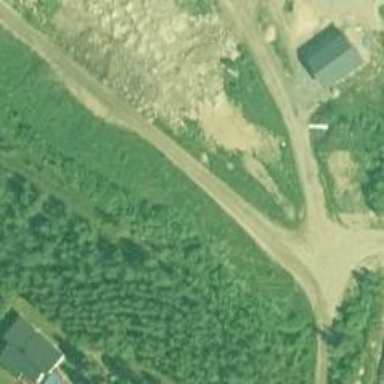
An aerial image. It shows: Nordic ski path.